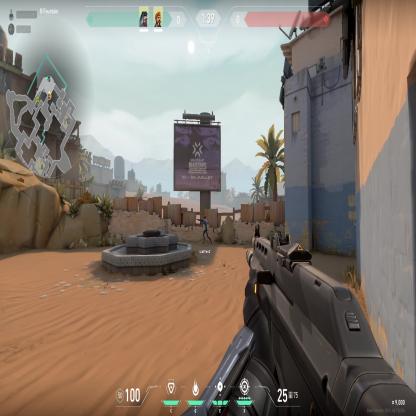
Label: teammate